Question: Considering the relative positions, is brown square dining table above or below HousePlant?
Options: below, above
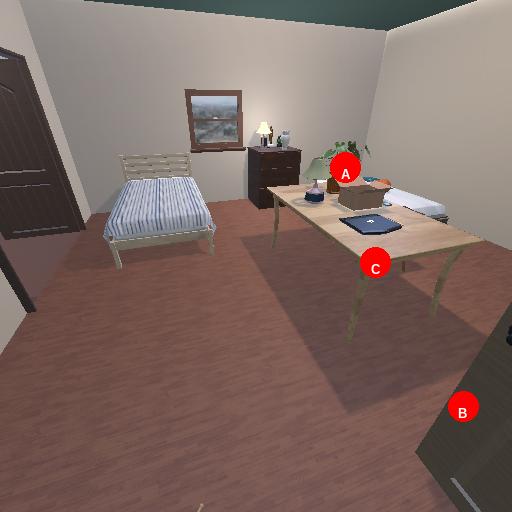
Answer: below